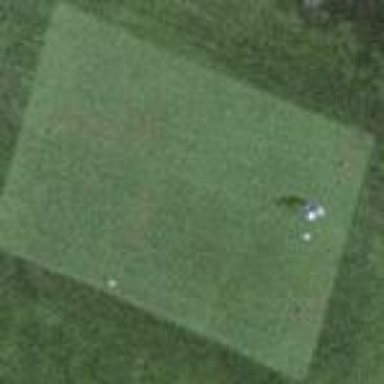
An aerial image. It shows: Golf tee on grassy land.